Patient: sex M, age 57
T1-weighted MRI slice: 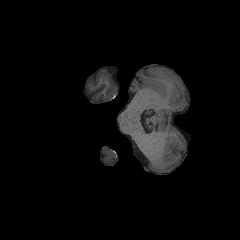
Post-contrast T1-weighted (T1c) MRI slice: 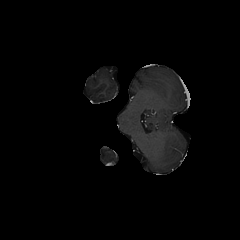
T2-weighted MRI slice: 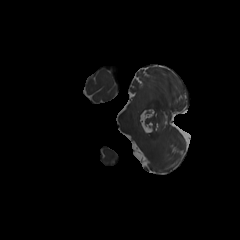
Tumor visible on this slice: no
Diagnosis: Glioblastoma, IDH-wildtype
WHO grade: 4